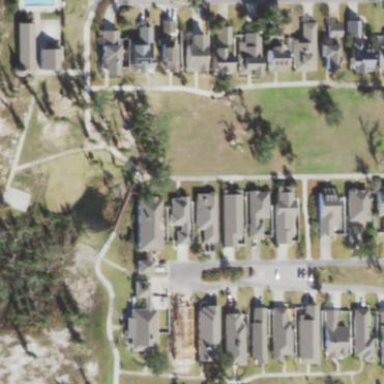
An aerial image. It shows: Residential area consisting of single-family homes.